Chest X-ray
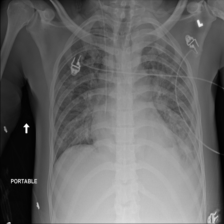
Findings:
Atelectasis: negative
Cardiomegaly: negative
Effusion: positive
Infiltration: positive
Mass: negative
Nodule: negative
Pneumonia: negative
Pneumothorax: negative
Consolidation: negative
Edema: negative
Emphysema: negative
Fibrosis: negative
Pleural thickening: negative
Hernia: negative